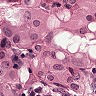
Metastatic tissue present: yes